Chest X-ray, PA view. Patient: 49 years old, sex F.
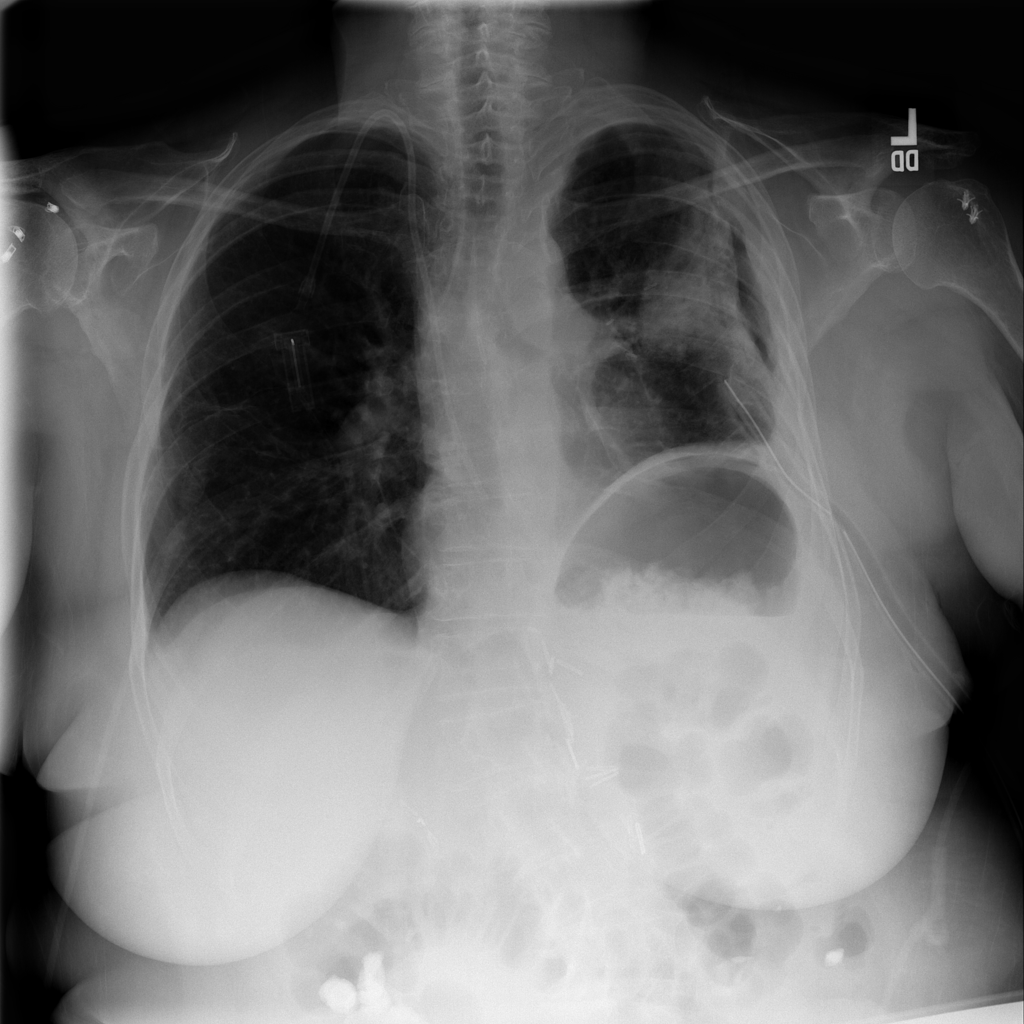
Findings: No Finding